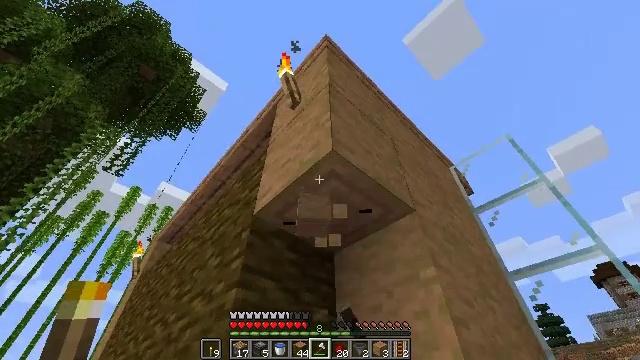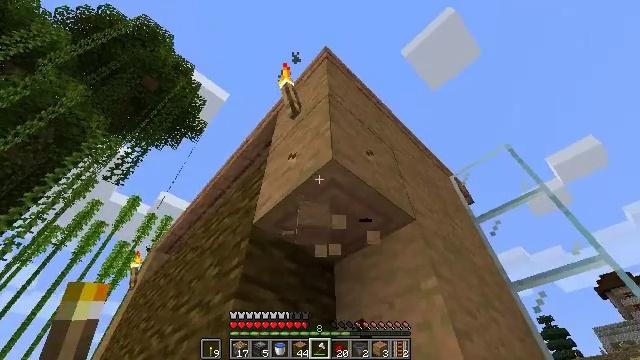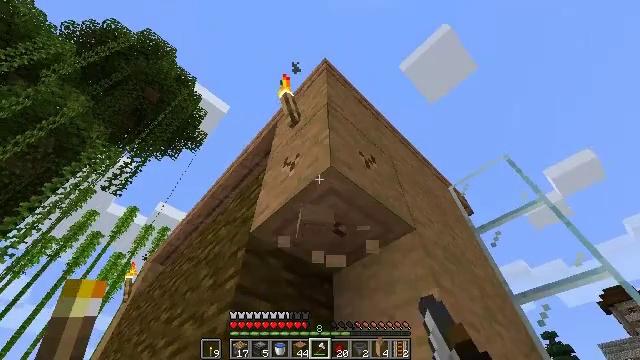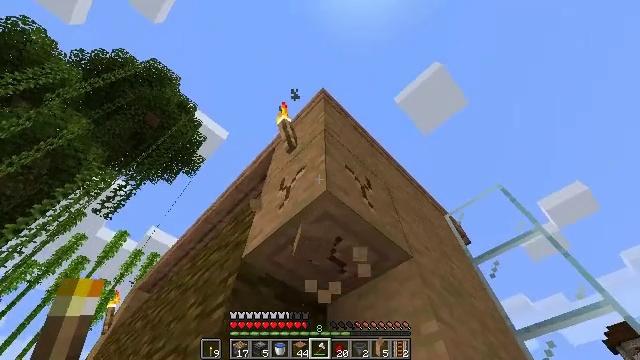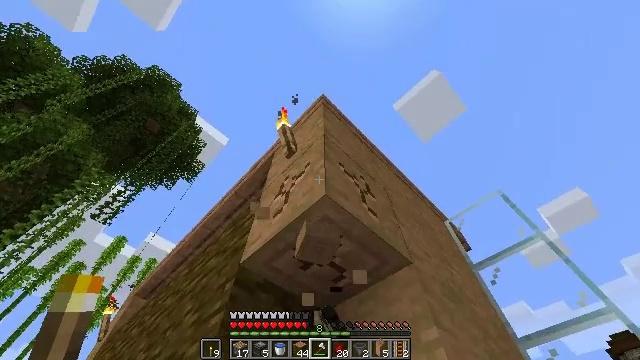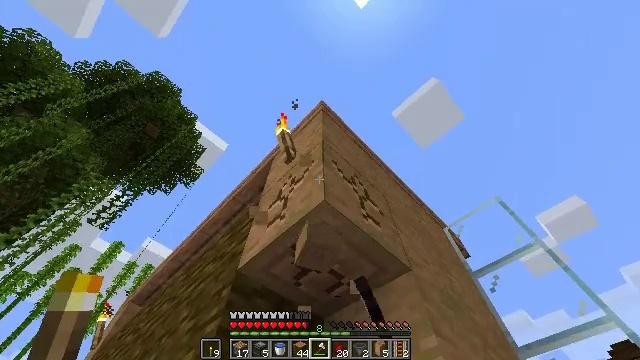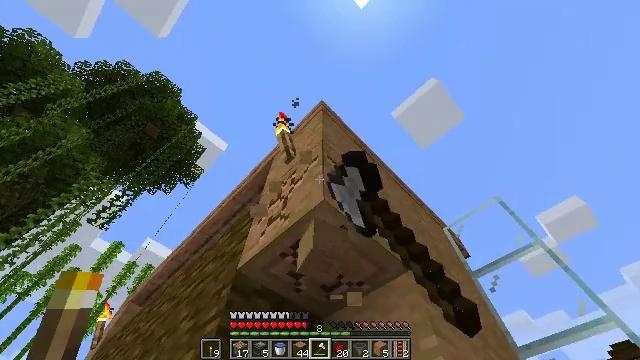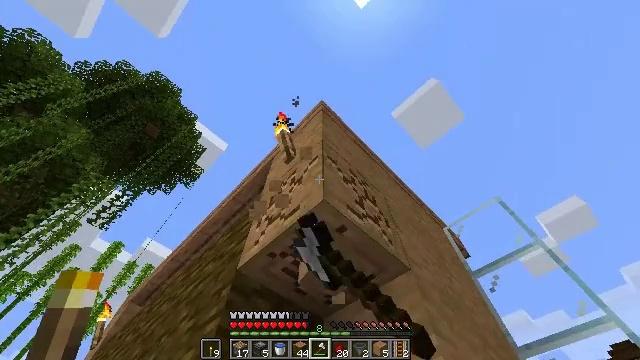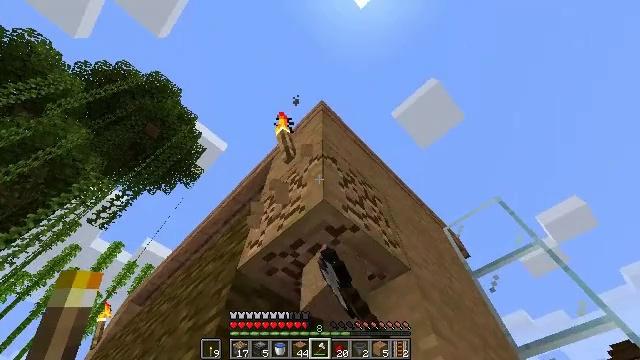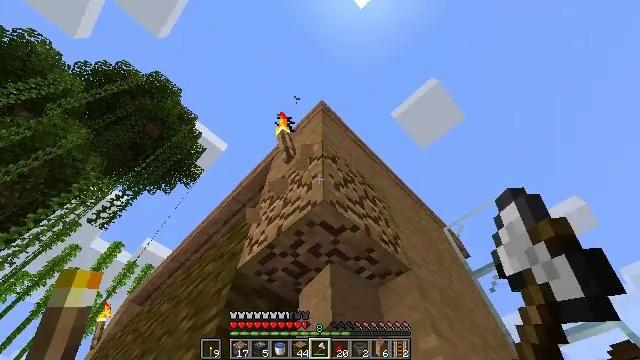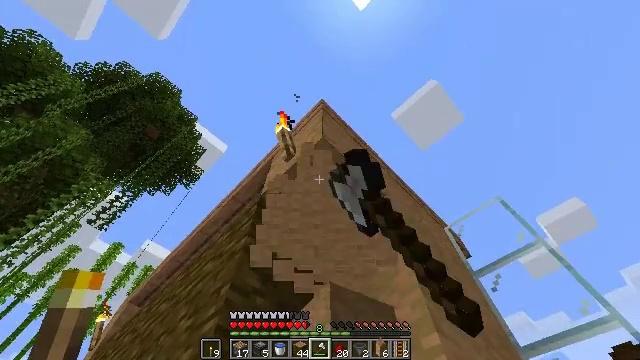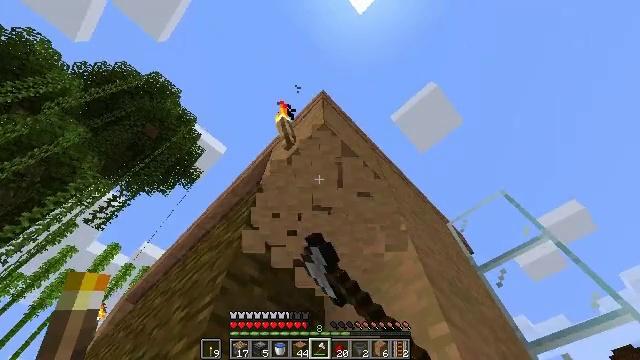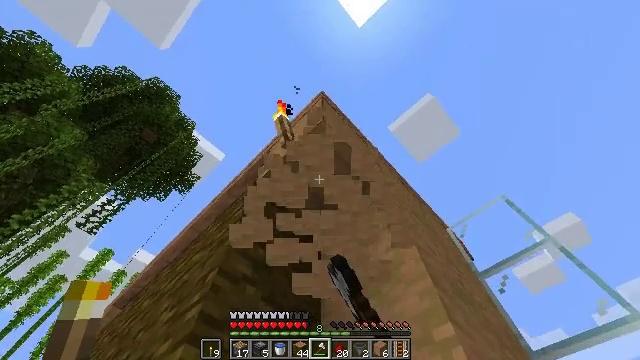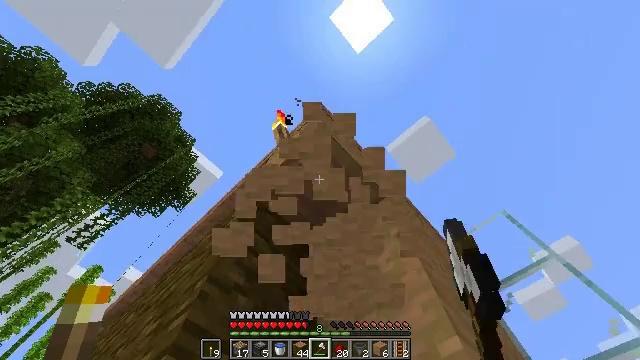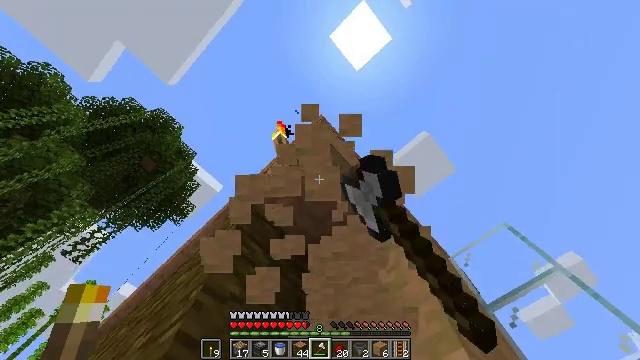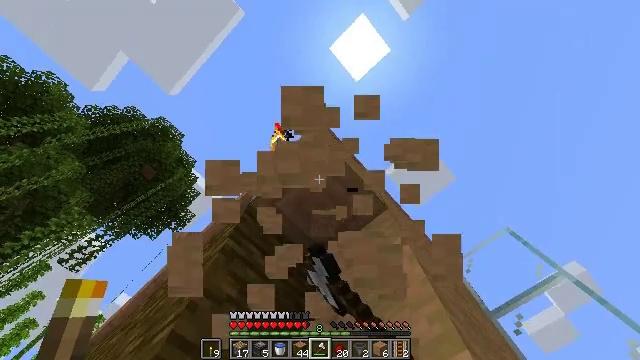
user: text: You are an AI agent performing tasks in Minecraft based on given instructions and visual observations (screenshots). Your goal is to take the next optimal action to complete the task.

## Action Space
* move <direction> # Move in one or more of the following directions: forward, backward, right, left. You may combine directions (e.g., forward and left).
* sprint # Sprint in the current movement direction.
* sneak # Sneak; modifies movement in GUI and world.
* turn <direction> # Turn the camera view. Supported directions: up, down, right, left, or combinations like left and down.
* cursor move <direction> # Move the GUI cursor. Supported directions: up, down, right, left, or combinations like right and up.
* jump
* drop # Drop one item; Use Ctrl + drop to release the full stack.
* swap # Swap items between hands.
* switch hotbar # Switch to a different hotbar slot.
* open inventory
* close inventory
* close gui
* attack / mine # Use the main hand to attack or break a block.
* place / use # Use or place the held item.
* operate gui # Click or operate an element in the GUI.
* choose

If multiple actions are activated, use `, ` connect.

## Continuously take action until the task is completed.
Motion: motion action
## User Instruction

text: Gather stripped jungle log by holding the left button.
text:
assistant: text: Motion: turn up, attack / mine
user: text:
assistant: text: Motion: turn up, attack / mine
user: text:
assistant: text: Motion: turn right and up, attack / mine
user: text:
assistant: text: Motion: turn up, attack / mine
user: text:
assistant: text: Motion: turn up, attack / mine
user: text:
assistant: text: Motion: attack / mine
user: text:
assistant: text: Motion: attack / mine
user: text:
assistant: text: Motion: attack / mine
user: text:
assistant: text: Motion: attack / mine
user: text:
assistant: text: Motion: move forward, attack / mine
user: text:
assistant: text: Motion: move forward, attack / mine
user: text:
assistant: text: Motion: move forward, turn right and up, attack / mine
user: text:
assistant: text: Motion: turn right and up, attack / mine
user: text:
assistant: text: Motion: turn up, attack / mine
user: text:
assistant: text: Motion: turn up, attack / mine
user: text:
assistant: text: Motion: turn up, attack / mine
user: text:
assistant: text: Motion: turn up, attack / mine
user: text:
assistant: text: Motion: turn up, attack / mine
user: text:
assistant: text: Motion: attack / mine
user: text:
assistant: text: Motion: attack / mine
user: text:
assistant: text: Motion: attack / mine
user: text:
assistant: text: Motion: attack / mine
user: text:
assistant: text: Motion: attack / mine
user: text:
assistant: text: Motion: attack / mine
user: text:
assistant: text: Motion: attack / mine
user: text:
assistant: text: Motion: attack / mine
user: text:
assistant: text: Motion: attack / mine
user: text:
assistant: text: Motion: attack / mine
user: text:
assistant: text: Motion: attack / mine
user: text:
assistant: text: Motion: attack / mine